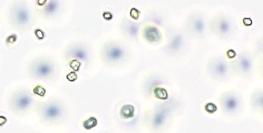
Label: Phaeocystis